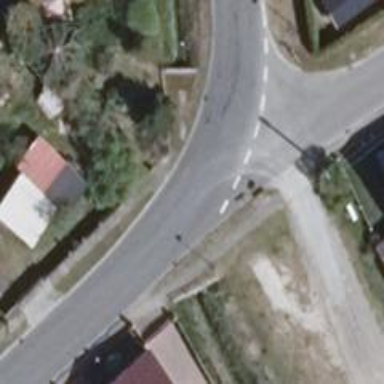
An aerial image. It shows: Secondary road with asphalt surface.